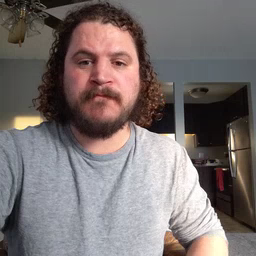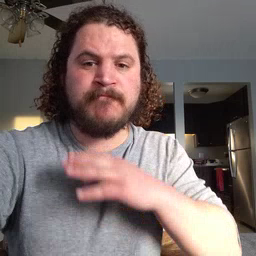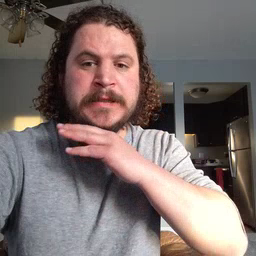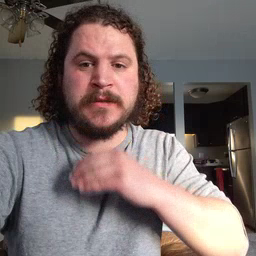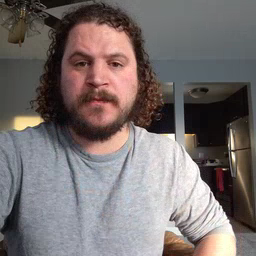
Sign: pig